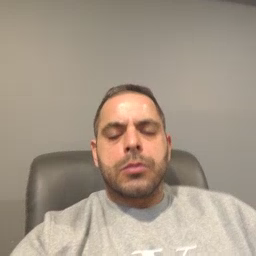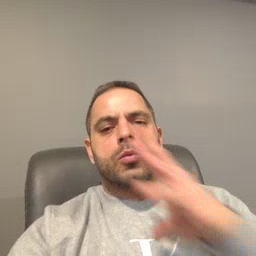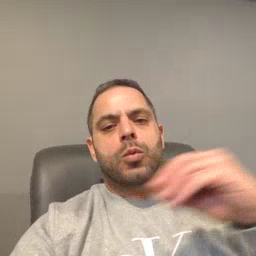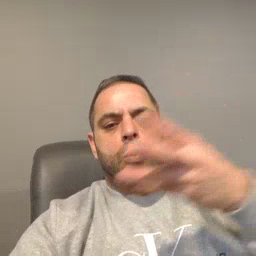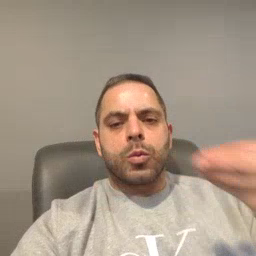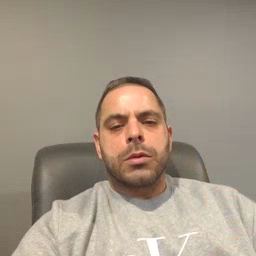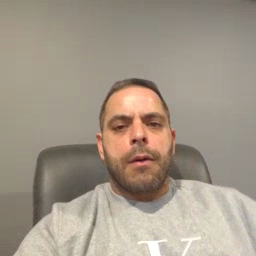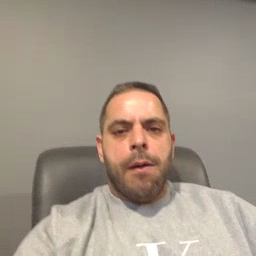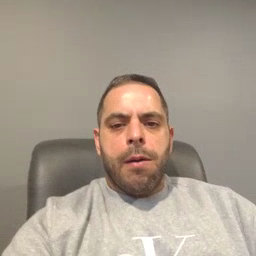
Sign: story